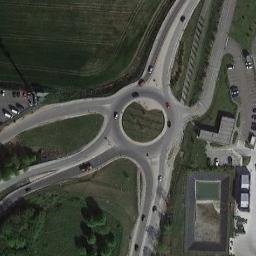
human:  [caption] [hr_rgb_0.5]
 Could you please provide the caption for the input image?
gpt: The roundabout is surrounded by grass .

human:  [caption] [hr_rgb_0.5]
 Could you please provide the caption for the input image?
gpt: The roundabout is on the grass next to trees and parking lot .

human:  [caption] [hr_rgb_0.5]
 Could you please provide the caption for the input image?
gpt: There are several vehicles on the road at the roundabout of five roads  There are many buildings and some trees and a large lawn around the roundabout  Many cars are parked in the open space beside the roundabout .

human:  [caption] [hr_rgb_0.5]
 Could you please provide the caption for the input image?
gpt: The roundabout connects some roads and a forest is next to the roundabout .

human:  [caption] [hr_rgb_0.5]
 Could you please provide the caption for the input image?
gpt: There are green meadows around the roundabout .